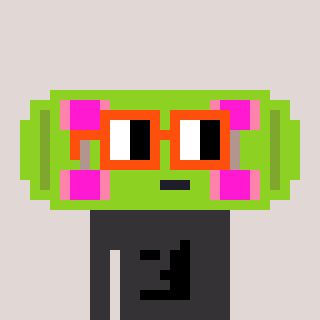
a pixel art character with square orange glasses, a skateboard-shaped head and a grayscale-colored body on a warm background